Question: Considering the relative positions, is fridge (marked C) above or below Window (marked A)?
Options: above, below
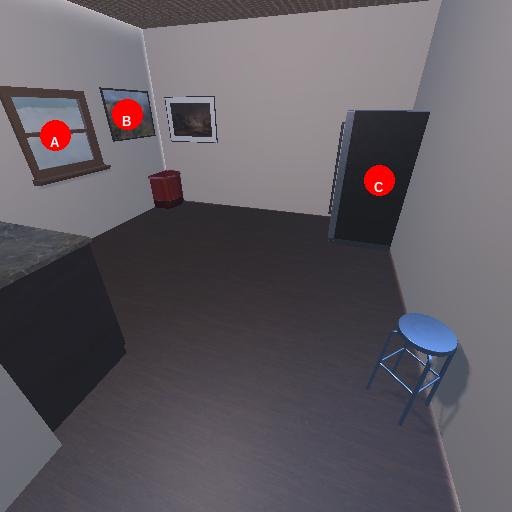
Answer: above